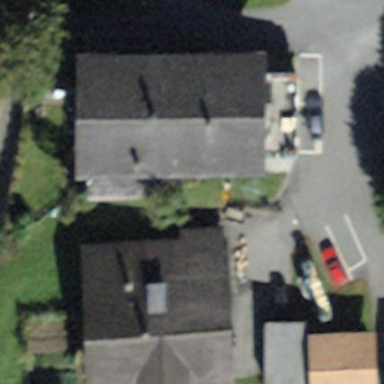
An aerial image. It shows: Residential building.